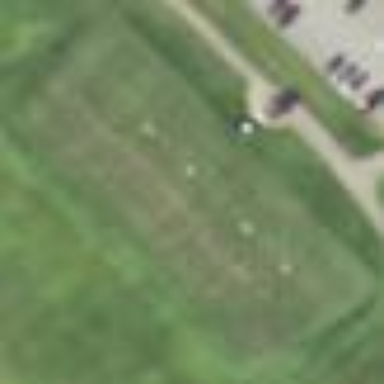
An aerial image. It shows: Grass area designated as golf tee.